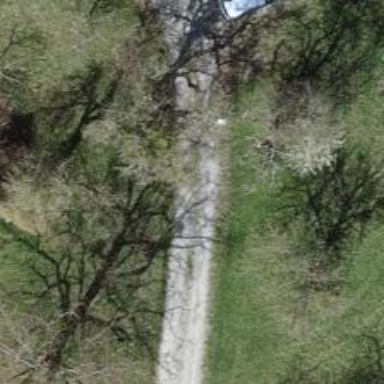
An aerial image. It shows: Driveway.